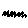
Label: zigzag